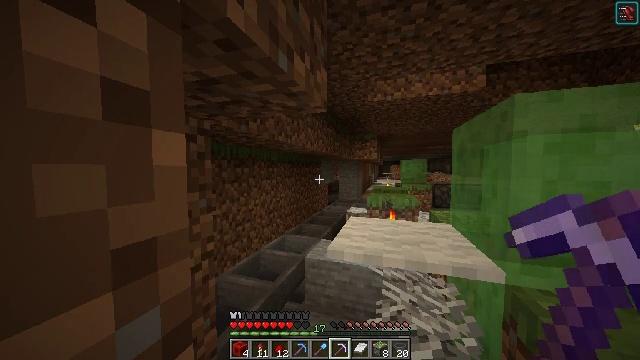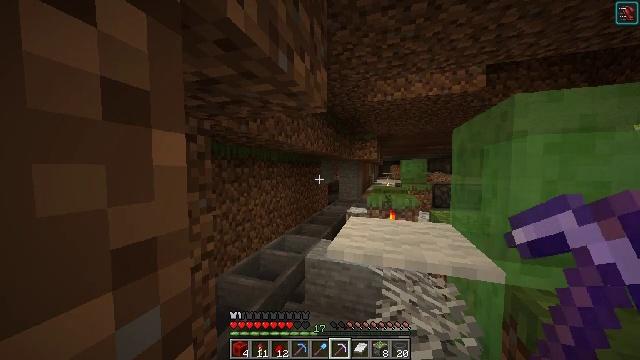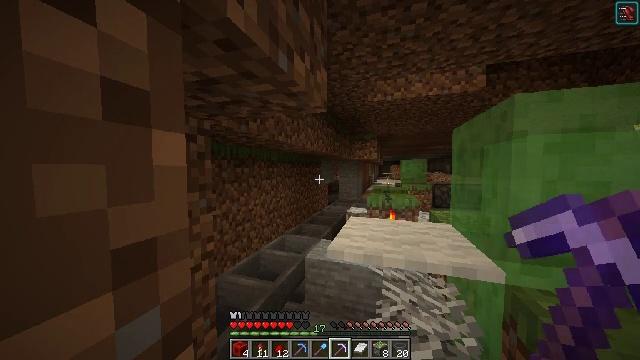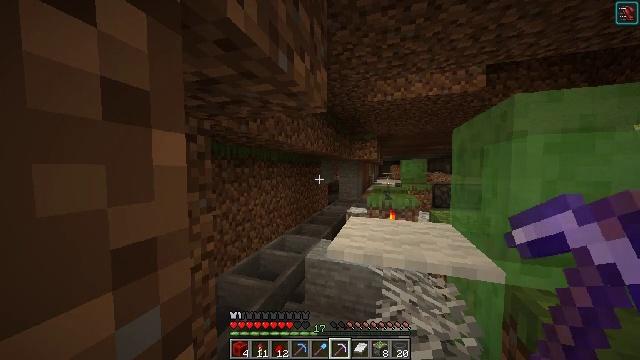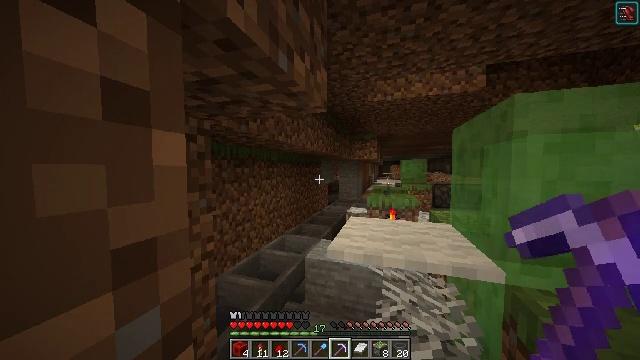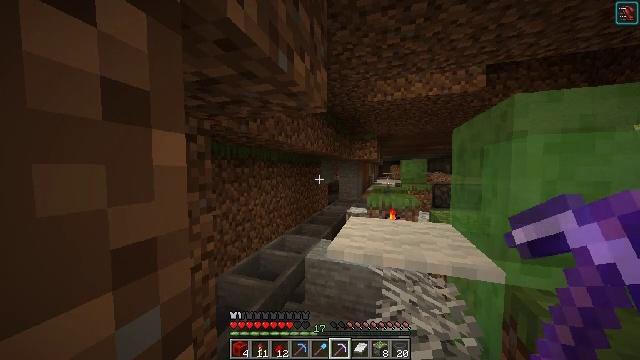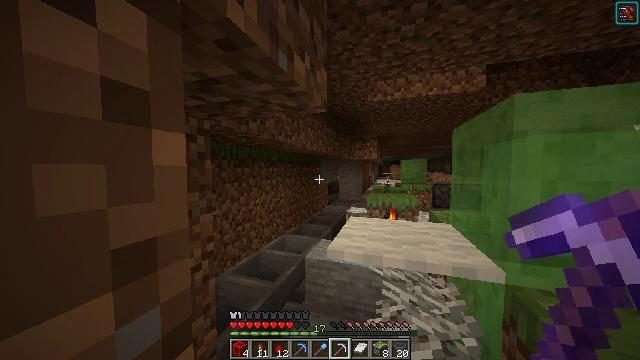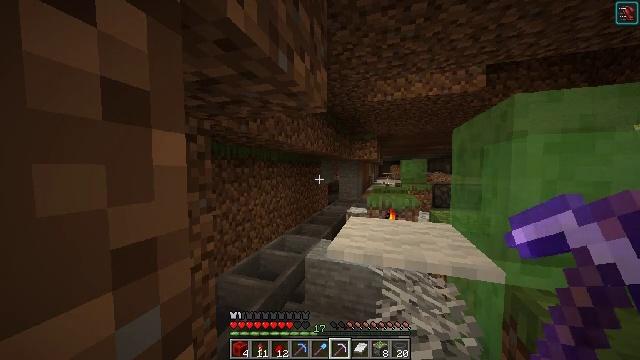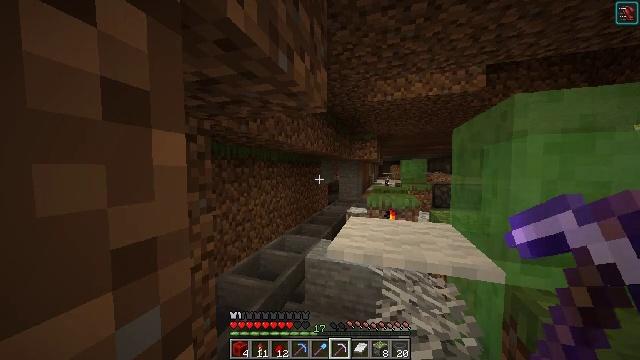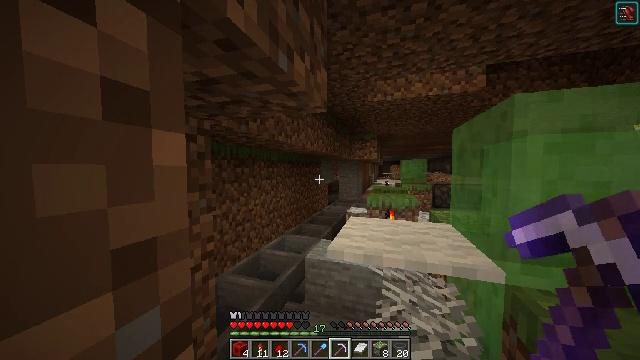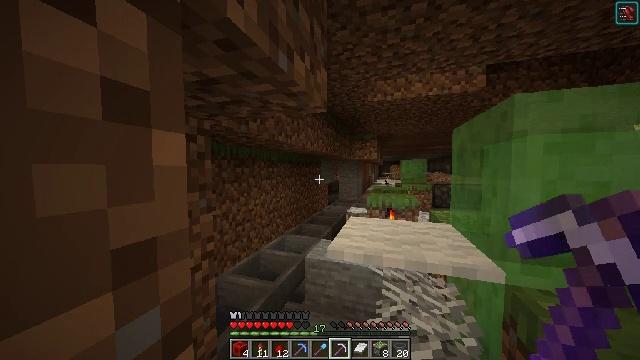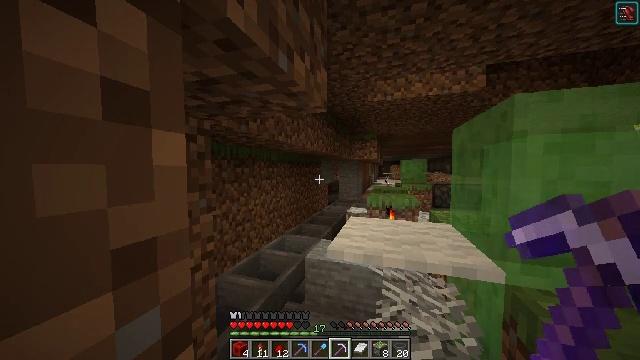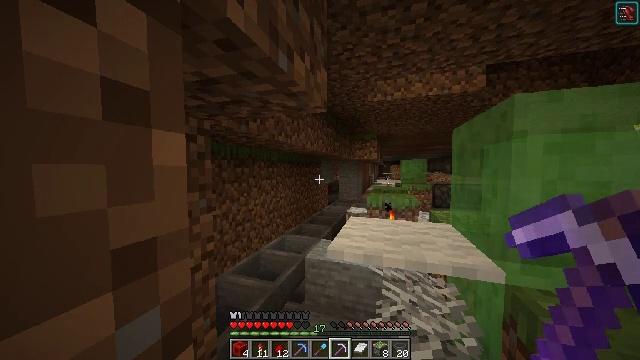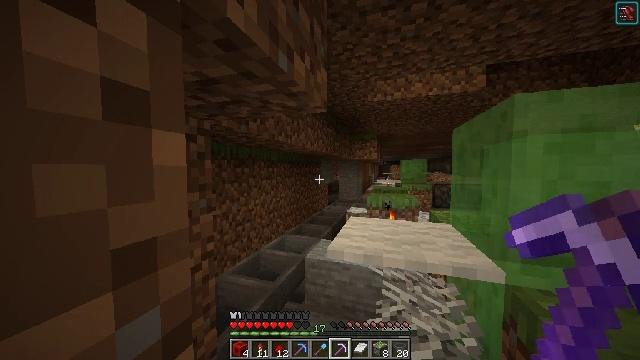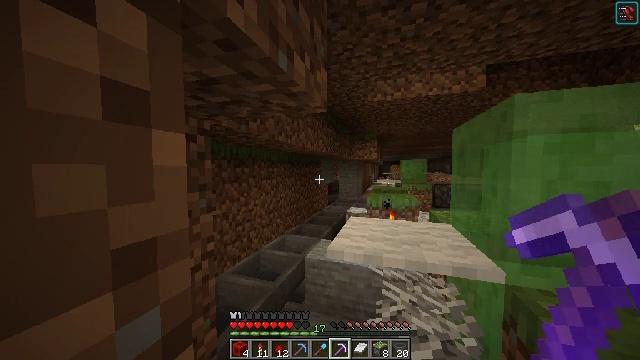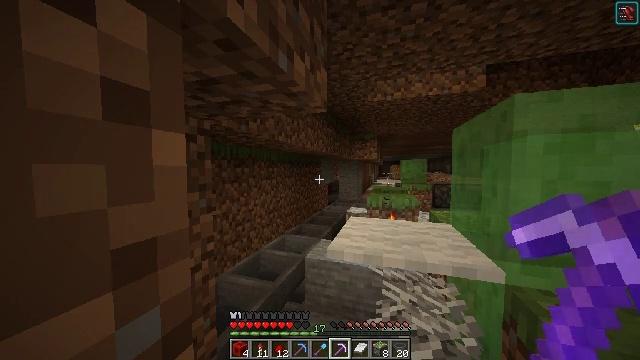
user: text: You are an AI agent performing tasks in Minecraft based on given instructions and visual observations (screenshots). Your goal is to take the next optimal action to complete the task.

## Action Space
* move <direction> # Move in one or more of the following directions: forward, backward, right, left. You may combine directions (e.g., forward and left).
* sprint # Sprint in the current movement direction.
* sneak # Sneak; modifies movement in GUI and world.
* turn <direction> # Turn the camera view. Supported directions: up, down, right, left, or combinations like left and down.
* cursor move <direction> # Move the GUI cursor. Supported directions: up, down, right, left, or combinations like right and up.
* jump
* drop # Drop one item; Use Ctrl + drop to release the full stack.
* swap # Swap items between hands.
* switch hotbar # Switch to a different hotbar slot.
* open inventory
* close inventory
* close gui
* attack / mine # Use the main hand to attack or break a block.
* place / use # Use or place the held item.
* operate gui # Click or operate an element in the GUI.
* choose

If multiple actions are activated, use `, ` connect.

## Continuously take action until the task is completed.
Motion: motion action
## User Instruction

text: Break the white carpet block.
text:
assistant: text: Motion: no_op
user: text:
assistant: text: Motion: no_op
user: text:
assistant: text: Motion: no_op
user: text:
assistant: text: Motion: no_op
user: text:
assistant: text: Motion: no_op
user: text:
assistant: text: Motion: no_op
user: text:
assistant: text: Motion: no_op
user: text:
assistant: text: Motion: no_op
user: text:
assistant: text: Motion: no_op
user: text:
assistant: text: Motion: no_op
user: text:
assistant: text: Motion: no_op
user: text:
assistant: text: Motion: no_op
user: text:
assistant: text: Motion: no_op
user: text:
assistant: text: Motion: no_op
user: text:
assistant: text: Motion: no_op
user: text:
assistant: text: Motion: no_op
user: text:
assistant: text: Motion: no_op
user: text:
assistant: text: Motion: no_op
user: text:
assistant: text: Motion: no_op
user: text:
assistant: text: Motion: no_op
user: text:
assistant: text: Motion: no_op
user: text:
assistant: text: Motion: no_op
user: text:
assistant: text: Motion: no_op
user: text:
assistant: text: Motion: no_op
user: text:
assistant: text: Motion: no_op
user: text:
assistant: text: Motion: no_op
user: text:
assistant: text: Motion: no_op
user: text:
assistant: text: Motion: no_op
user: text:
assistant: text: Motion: no_op
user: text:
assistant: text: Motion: no_op